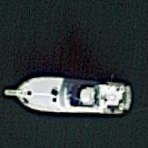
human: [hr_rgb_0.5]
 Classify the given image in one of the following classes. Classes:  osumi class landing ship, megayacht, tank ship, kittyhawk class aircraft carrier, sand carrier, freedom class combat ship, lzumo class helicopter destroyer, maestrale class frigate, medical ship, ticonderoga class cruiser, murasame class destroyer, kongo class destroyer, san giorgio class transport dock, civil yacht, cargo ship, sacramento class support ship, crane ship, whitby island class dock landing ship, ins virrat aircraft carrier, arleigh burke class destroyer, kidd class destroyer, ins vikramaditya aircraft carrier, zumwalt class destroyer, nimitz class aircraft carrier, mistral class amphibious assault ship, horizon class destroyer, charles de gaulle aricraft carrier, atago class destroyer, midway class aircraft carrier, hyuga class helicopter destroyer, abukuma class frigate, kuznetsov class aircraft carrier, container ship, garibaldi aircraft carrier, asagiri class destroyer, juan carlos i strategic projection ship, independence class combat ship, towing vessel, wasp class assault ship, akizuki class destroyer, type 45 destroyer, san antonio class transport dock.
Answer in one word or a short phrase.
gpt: Civil yacht